Interaction volume radius: 10 \u00c5
Interaction volume height: 20 \u00c5
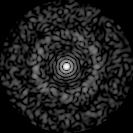
Disorder parameter: 0.8388